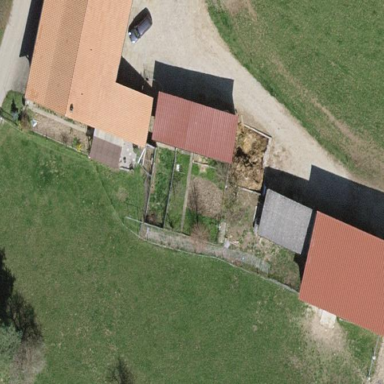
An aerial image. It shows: Farmyard area.